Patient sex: M
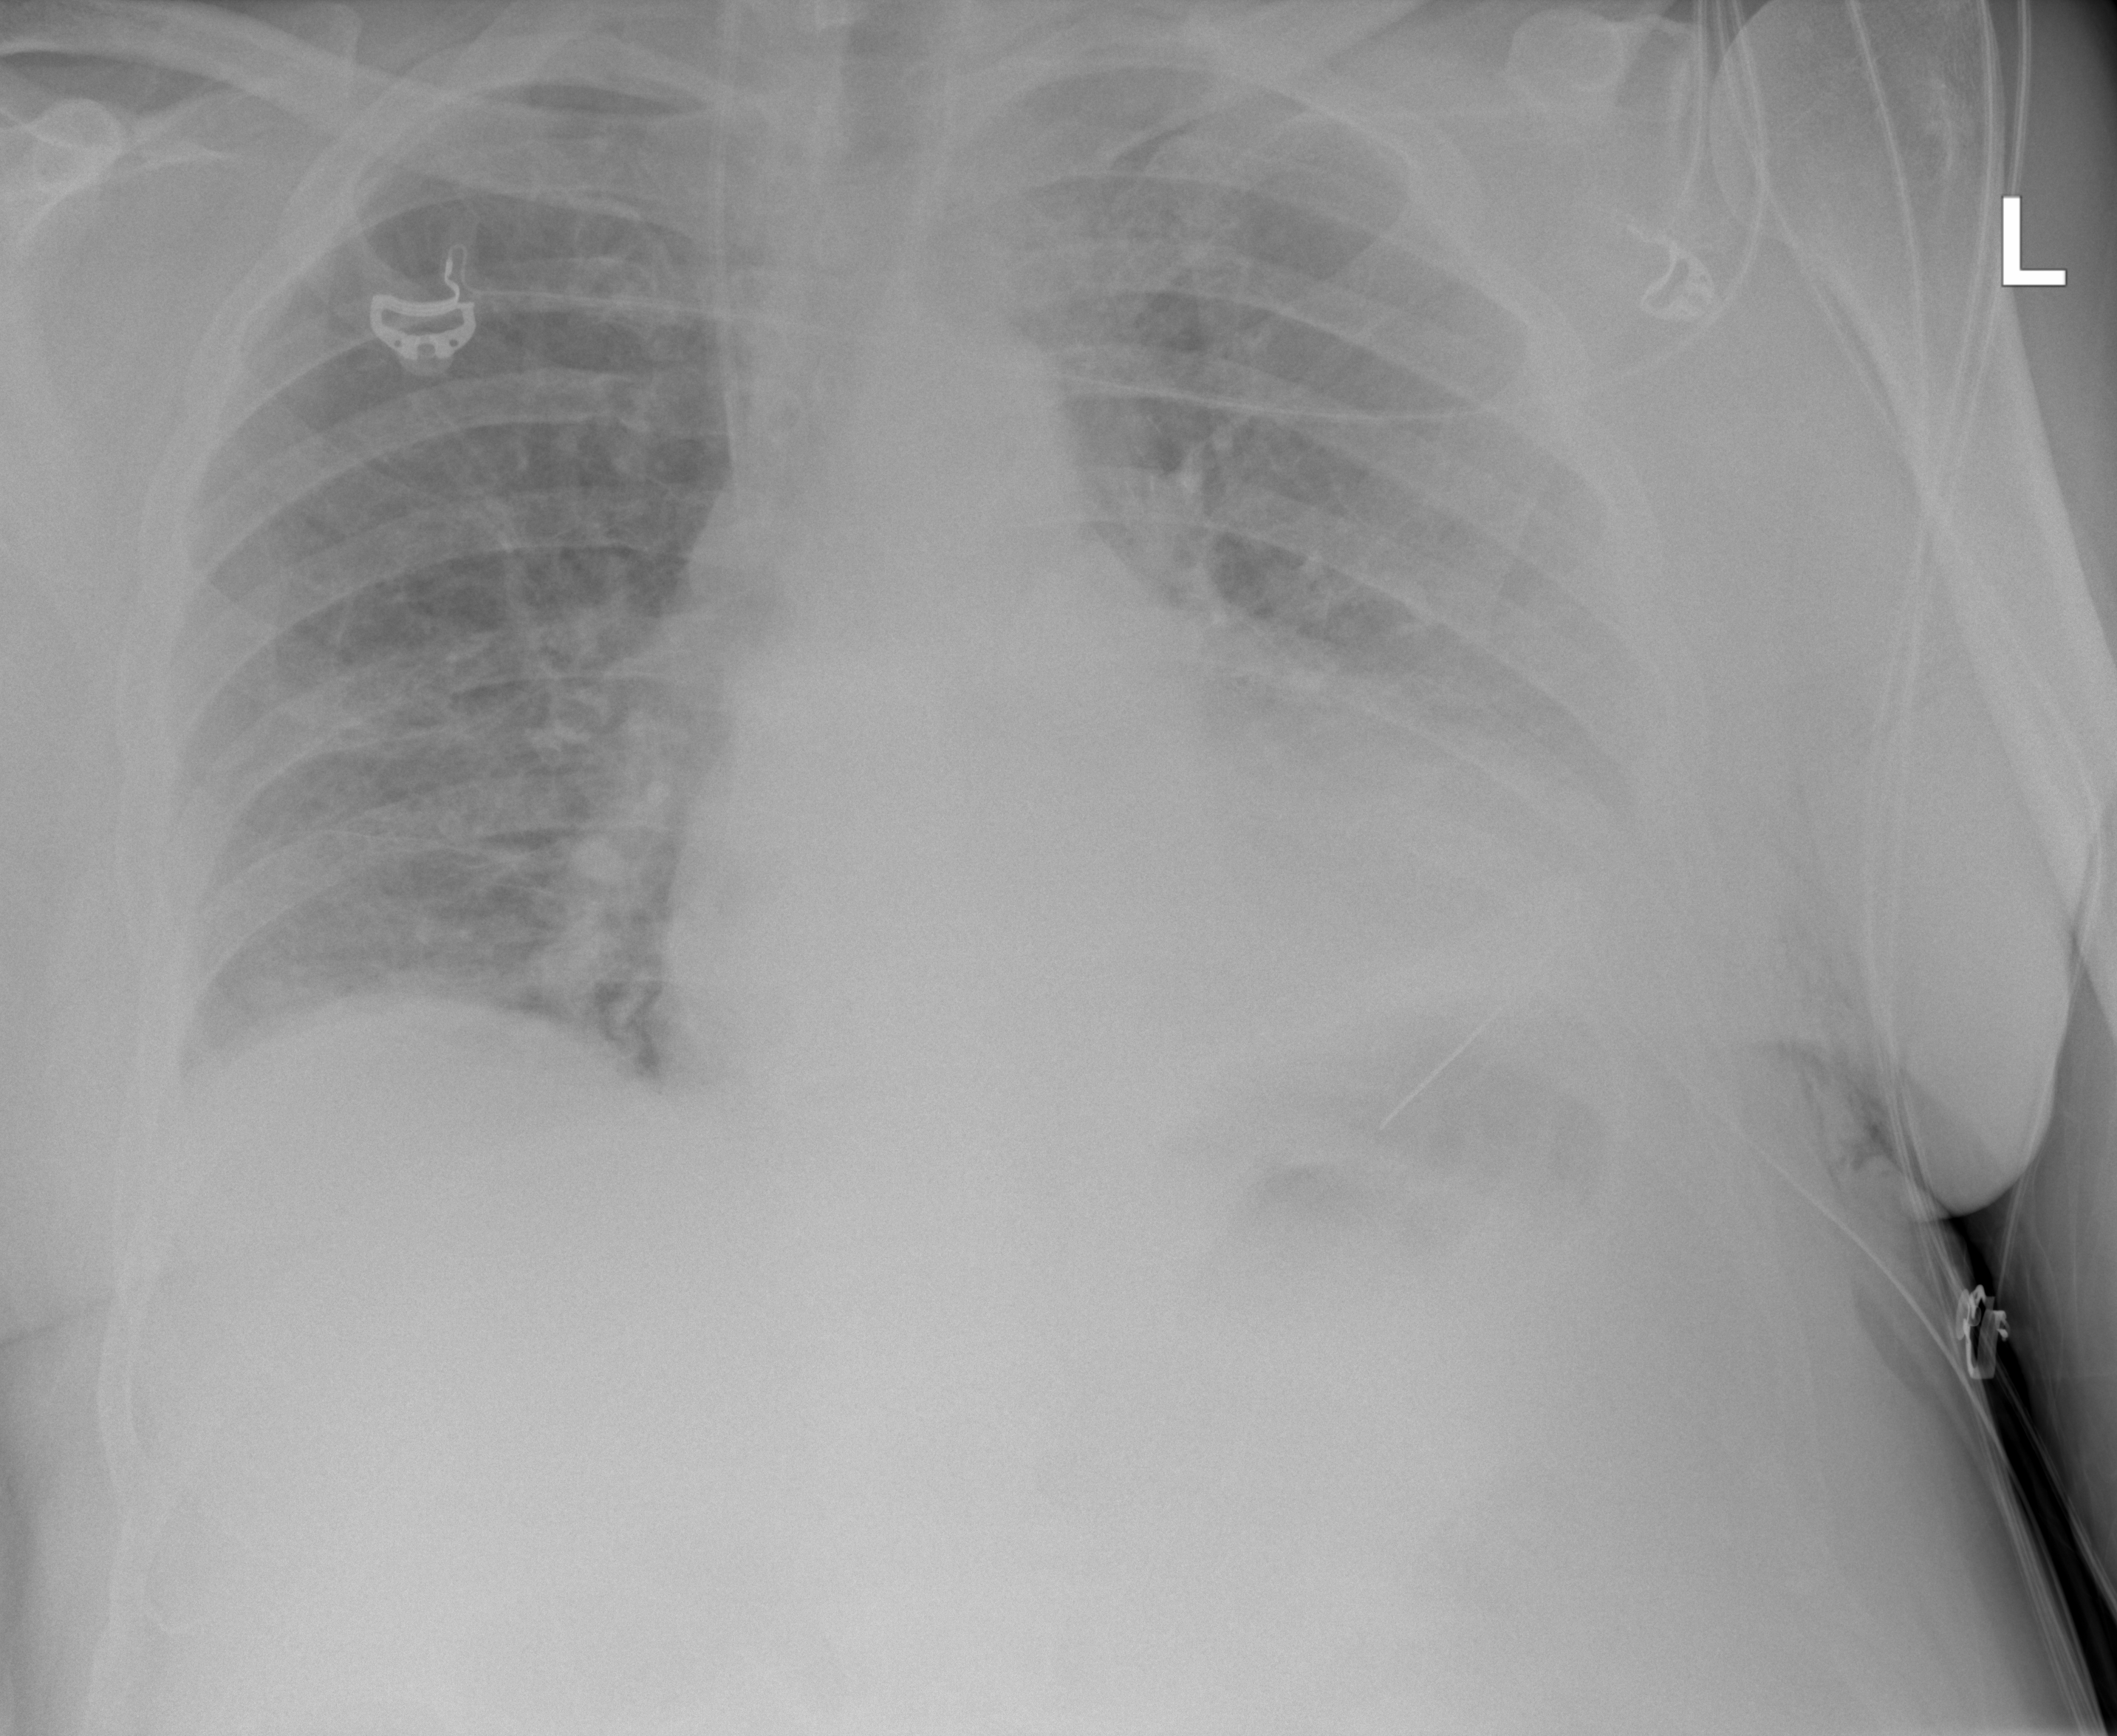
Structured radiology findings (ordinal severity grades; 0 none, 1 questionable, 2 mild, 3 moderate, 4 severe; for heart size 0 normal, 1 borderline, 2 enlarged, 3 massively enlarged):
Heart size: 2
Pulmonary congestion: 2
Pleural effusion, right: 2
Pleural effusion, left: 3
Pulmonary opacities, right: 2
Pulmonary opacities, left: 2
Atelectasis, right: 2
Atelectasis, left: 3